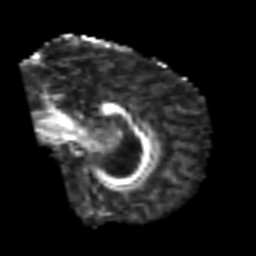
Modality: FA
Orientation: sagittal
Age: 54
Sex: male
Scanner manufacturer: siemens
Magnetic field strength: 3 T
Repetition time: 6.1 s
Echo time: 0.101 s